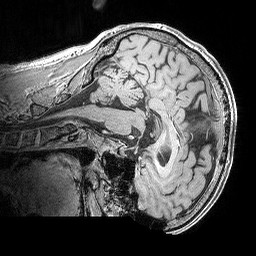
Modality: MP2RAGE
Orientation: sagittal
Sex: male
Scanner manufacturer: siemens
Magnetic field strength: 3 T
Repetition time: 5 s
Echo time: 0.00292 s